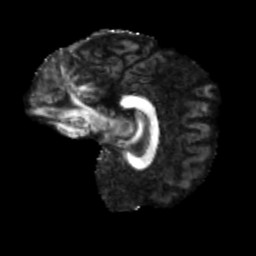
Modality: FA
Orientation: sagittal
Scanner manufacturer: siemens
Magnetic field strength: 3 T
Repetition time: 4 s
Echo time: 0.0594 s